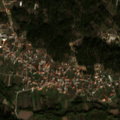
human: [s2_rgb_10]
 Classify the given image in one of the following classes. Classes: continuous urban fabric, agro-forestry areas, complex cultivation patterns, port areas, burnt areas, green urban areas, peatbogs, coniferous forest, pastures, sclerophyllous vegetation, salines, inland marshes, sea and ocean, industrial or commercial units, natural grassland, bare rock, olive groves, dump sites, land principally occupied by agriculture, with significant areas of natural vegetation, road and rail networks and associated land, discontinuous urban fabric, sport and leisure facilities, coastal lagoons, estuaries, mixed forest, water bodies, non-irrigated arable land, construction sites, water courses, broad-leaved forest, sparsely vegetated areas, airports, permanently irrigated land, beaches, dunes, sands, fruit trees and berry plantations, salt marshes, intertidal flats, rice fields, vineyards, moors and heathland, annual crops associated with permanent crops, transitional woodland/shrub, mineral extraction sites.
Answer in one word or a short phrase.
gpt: discontinuous urban fabric, permanently irrigated land, vineyards, complex cultivation patterns, coniferous forest, transitional woodland/shrub